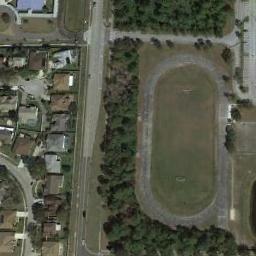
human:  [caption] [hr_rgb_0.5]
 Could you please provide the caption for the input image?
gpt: There is a track and field at the bottom of the picture .

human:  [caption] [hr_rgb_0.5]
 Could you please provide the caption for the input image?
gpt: There are many buildings next to the ground track field .

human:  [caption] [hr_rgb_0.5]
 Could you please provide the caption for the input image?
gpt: The track and field is surrounded by trees and there is a road distance from the residential area .

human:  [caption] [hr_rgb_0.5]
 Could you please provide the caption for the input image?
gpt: The ground track field is surrounded by some trees and houses arranged neatly .

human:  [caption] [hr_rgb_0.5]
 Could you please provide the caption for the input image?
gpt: There are some green trees around the ground track field with a gray track .